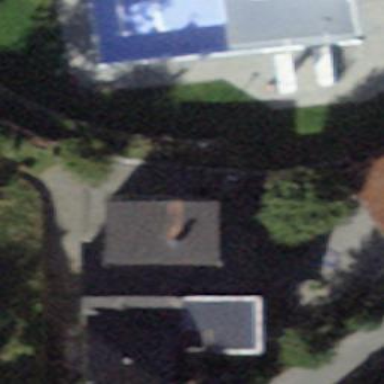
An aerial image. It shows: Detached building.